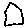
Label: house